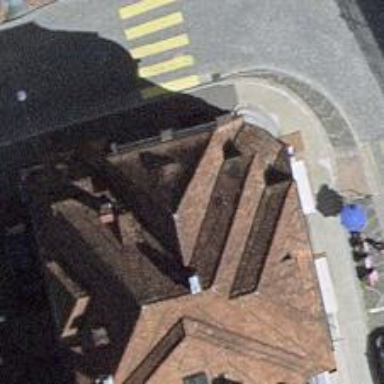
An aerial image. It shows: Restaurant.